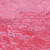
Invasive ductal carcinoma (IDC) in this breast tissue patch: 0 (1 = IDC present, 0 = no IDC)